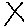
Label: line